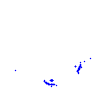
Particle: pion